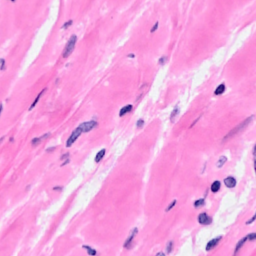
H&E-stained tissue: Breast